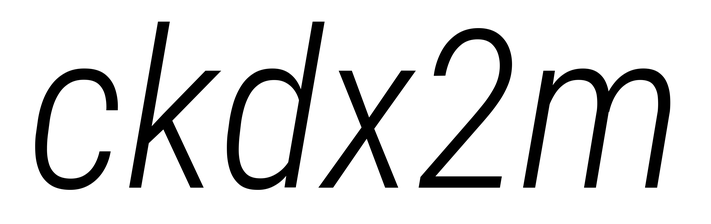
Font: Roboto-Italic_Condensed_Light_Italic